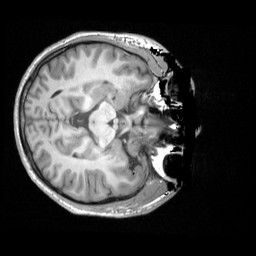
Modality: T1w
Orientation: axial